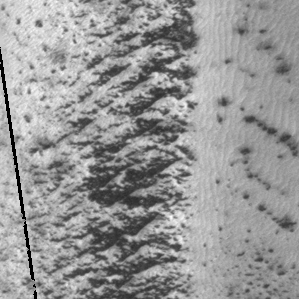
Label: frost